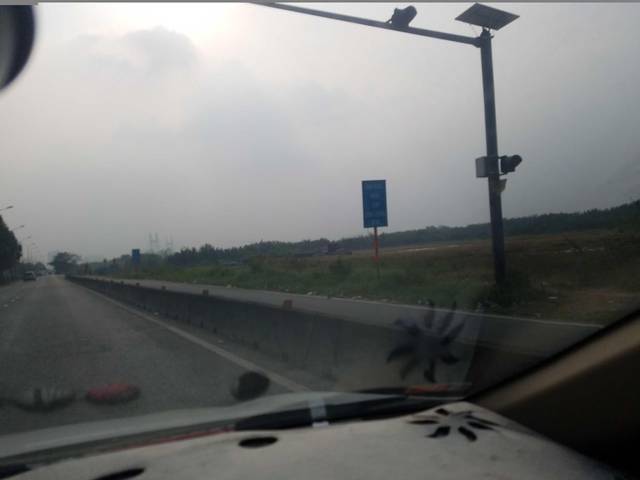
Region: Vietnam
Coordinates: 10.757, 106.762